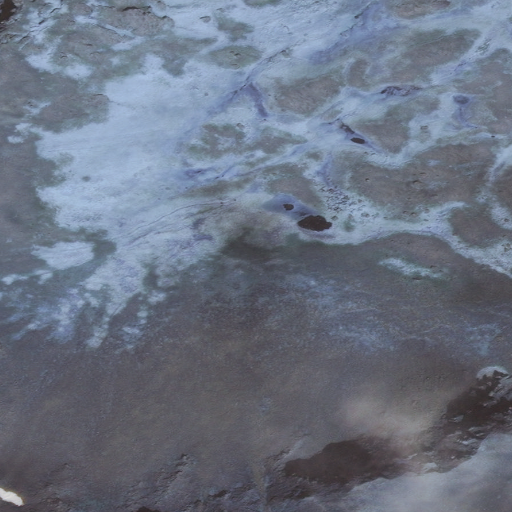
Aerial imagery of mountain in Alaska named Lead Hill containing only unknown